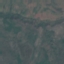
Land use / land cover class: HerbaceousVegetation